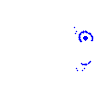
Particle: kaon